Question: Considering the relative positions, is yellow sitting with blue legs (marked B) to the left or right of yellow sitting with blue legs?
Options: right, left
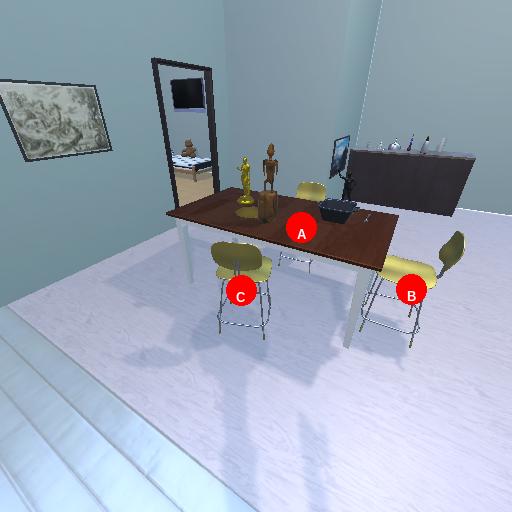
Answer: right